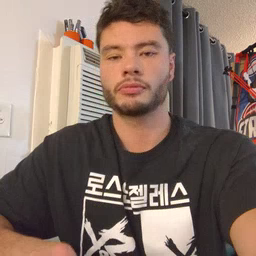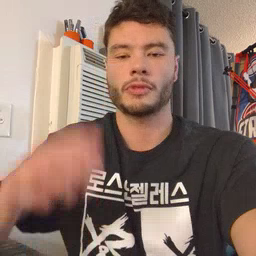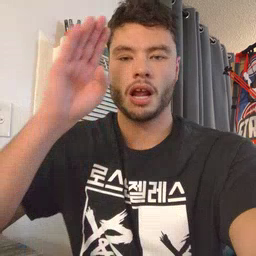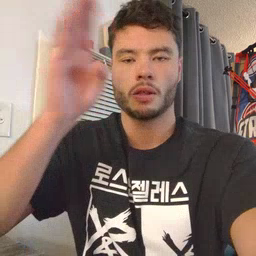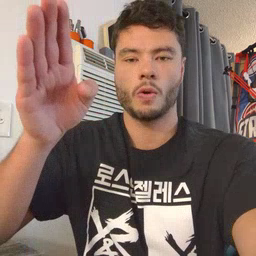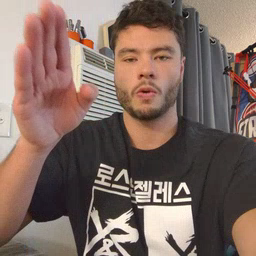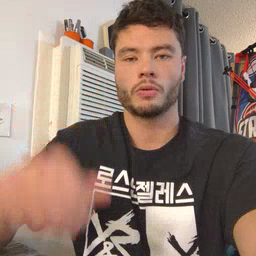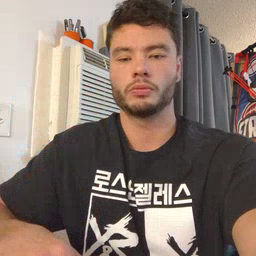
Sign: hello